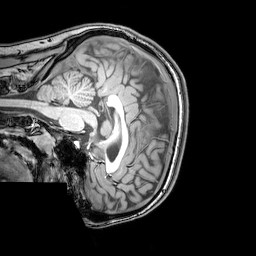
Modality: T1w
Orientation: sagittal
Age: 23
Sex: male
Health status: healthy
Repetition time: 0.081 s
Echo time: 0.037 s